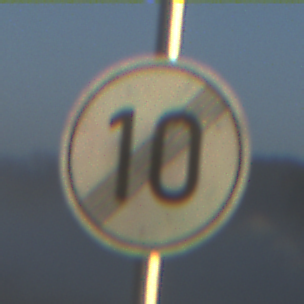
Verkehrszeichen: EndeGeschwindigkeit10
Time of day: SunriseSunset
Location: Outdoor (Nature)
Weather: Clear
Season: NotSpecified
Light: Natural